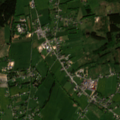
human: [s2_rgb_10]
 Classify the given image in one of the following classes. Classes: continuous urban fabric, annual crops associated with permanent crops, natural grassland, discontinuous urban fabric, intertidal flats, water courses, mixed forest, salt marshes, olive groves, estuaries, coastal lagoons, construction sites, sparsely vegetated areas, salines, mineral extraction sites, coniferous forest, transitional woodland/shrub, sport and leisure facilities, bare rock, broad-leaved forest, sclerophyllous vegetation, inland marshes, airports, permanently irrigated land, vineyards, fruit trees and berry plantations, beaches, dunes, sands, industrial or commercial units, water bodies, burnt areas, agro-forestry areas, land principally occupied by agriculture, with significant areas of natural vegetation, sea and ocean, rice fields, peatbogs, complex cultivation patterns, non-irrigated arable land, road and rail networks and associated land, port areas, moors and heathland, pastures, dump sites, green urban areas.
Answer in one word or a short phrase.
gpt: discontinuous urban fabric, pastures, mixed forest, transitional woodland/shrub